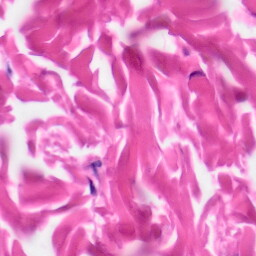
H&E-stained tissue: Skin